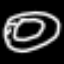
Label: donut